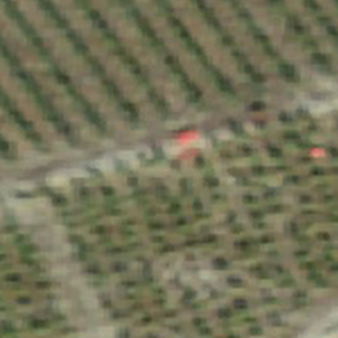
Label: other